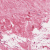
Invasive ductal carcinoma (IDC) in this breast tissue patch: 0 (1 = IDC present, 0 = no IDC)